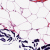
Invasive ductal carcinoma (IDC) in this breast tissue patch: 0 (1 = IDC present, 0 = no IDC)